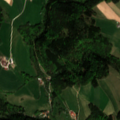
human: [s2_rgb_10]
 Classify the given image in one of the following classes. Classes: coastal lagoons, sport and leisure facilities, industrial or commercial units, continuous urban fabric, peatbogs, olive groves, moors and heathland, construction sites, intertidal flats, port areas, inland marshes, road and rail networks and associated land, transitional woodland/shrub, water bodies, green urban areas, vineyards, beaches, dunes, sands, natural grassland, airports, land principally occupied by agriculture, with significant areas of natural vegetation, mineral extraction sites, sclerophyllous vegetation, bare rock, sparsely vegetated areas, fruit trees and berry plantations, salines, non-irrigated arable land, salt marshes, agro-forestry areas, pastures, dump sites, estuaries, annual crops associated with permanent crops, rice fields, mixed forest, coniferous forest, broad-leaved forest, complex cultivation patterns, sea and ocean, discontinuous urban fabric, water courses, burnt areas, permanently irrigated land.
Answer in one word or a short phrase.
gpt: non-irrigated arable land, pastures, mixed forest